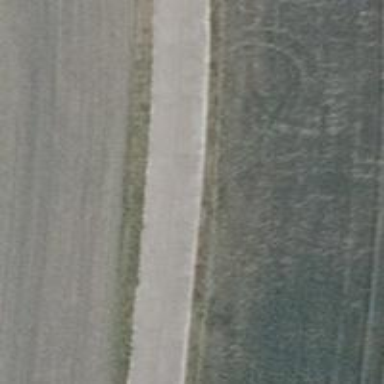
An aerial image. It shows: Service road with surface made of concrete plates.